Field crop: maize
Growth stage: 2
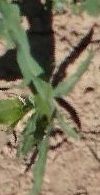
Species: maize